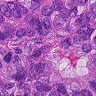
Metastatic tissue present: yes